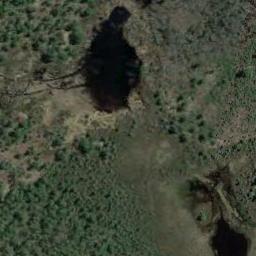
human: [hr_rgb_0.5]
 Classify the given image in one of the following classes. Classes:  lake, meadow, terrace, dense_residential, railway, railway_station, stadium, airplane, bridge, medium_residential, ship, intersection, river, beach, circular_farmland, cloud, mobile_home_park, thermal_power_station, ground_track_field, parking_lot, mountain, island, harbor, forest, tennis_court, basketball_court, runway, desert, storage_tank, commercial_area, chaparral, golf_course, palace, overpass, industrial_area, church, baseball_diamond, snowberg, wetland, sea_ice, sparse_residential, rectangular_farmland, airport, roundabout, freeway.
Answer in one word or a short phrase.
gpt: wetland